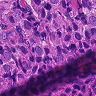
Metastatic tissue present: yes